Question: I have a forum "Relationships" and a topic "abc".
What else do I need do to with the database to have topic "abc" listed under forum "Relationships", apart from the following?
1. Topic "abc" clearly shows that it's in forum "Relationships" 1.1. In WP backend view 1.2. On frontend 1.3. In database
2. However, forum "Relationships" shows 0 topics 2.1. On frontend
wp_postmeta table

Background info
The forum is created using WP backend.
The topic and its postmetas and the forum's postmetas are added by my PHP script.
(this is because I'm migrating data from 1 old WordPress site to a new one using my PHP script;
there are 2 WordPress databases here so I can't leverage on WordPress functions)
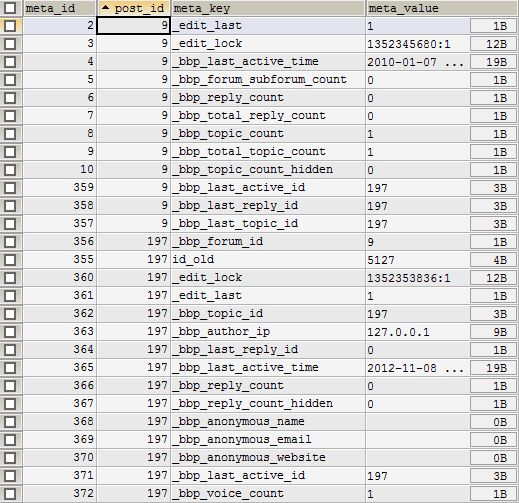
Answer: Apparently, inserting all the postmetas for the topics and to the forum they belong to solved the problem here.
I originally thought I needed only a few important postmetas e.g. _bbp_topic_count
The same idea applies to a topic and its replies as well.